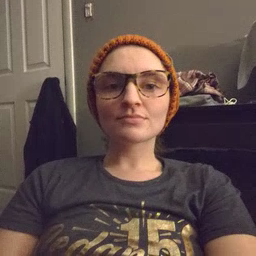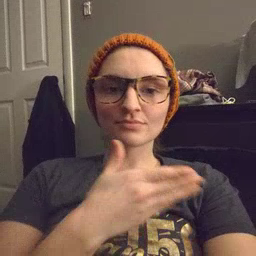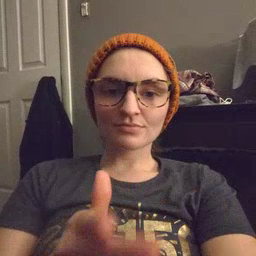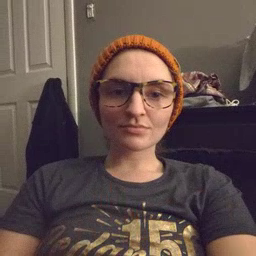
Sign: arm